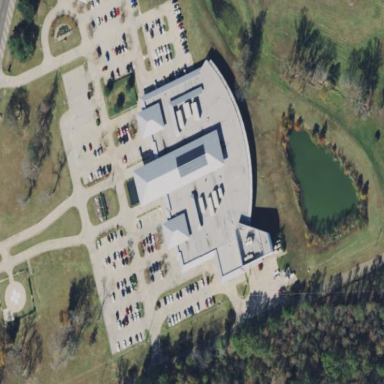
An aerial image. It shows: Hospital building.